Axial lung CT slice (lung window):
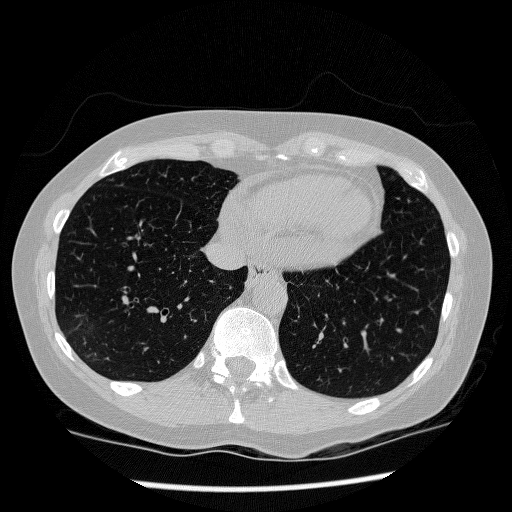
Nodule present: no